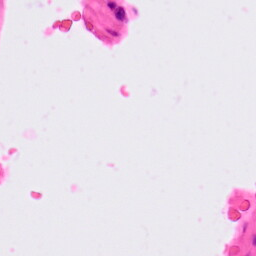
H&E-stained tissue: Lung